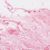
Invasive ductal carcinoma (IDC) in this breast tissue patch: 0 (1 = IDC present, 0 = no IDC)